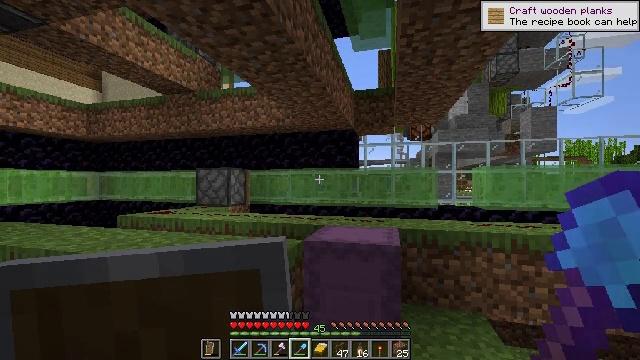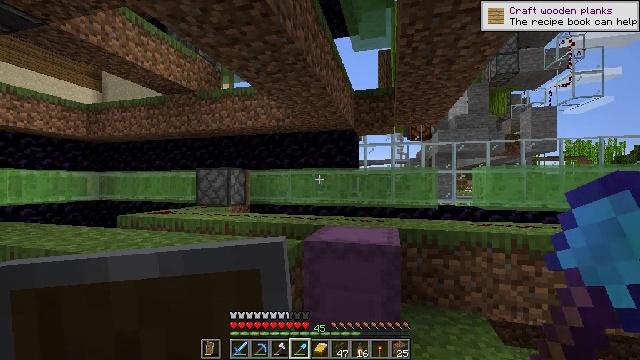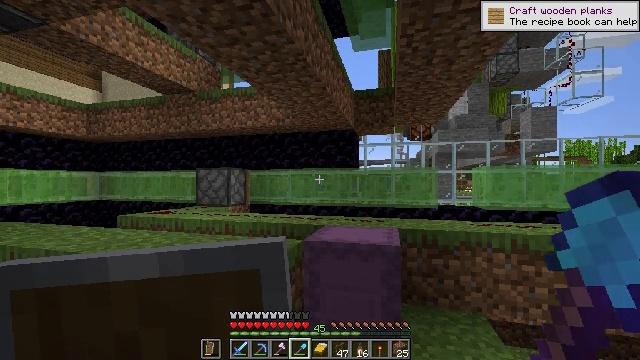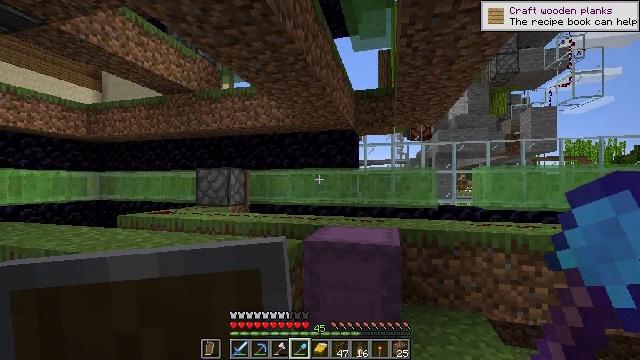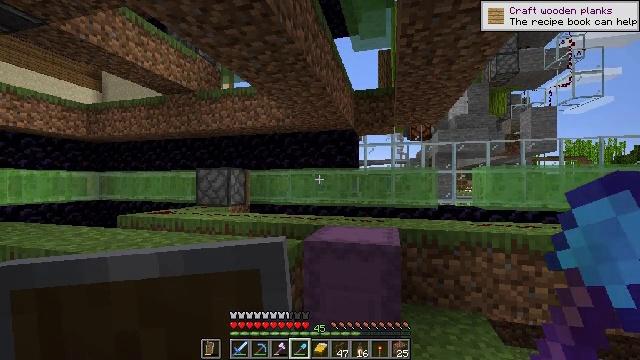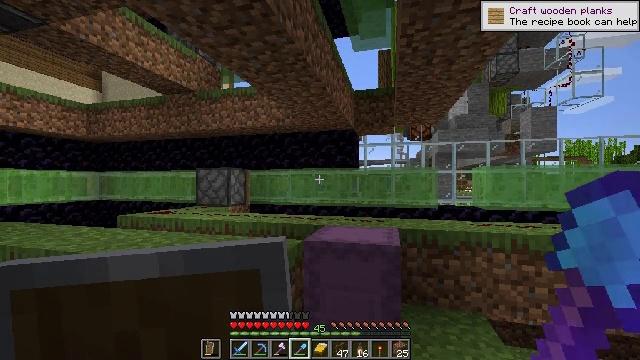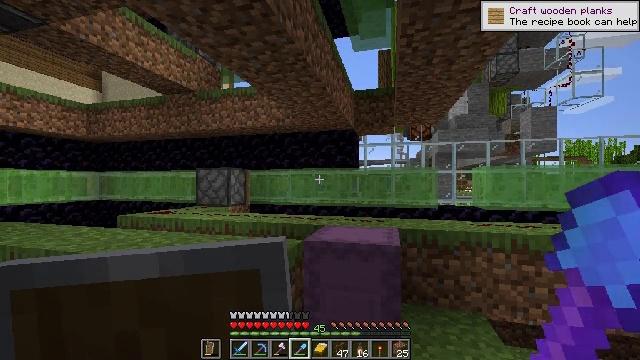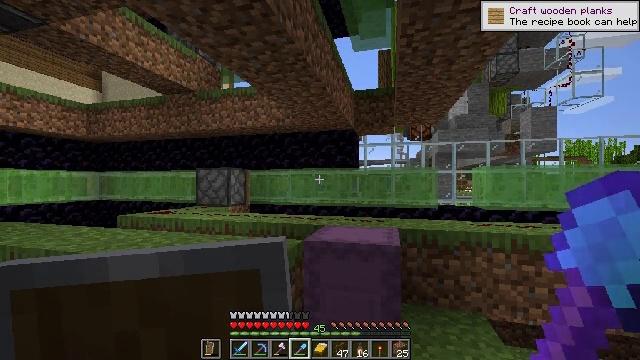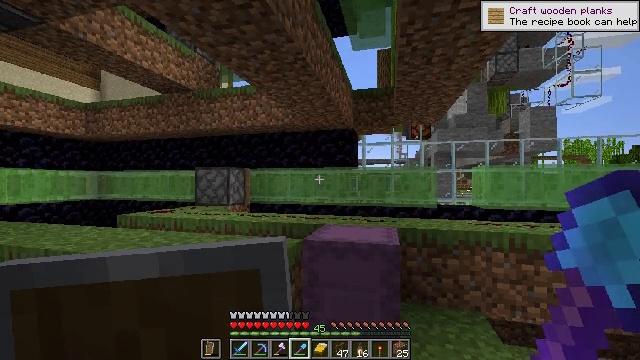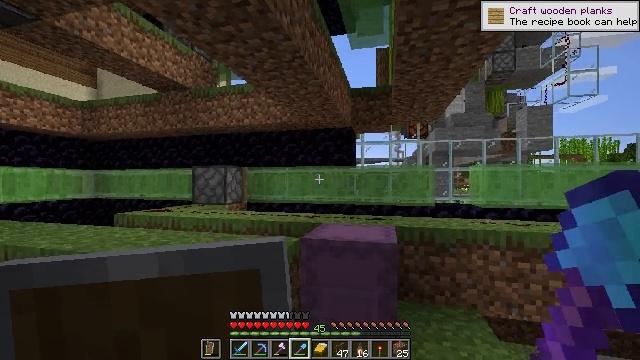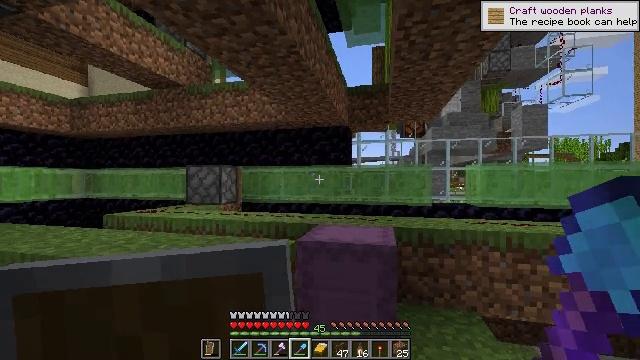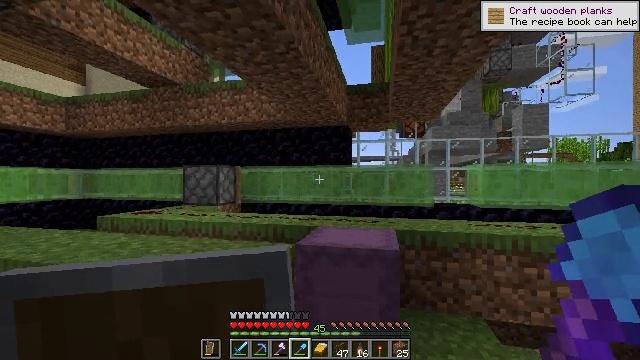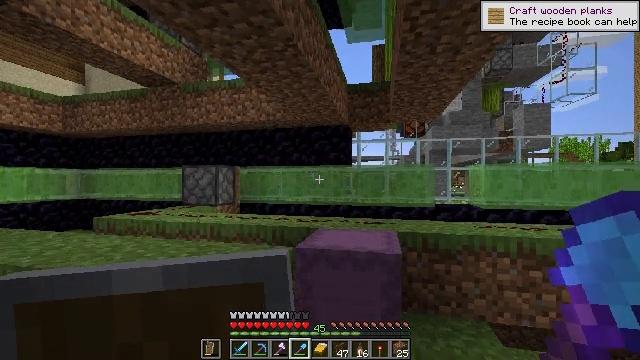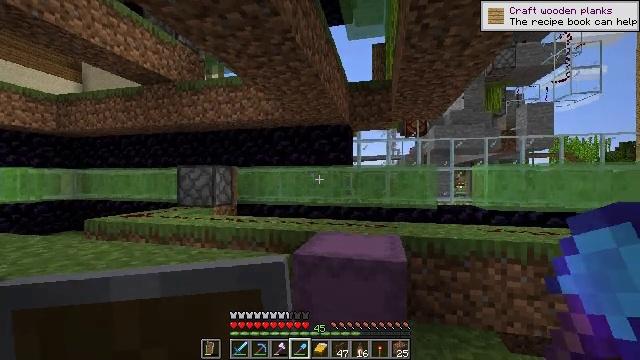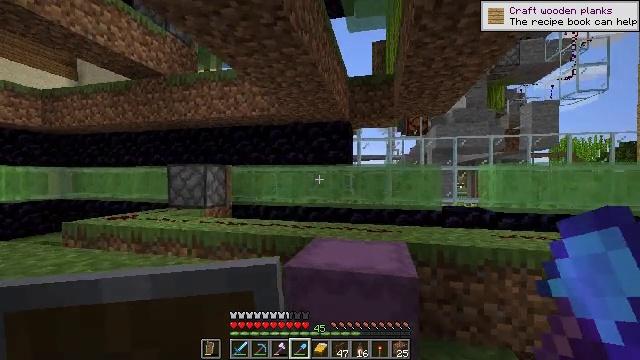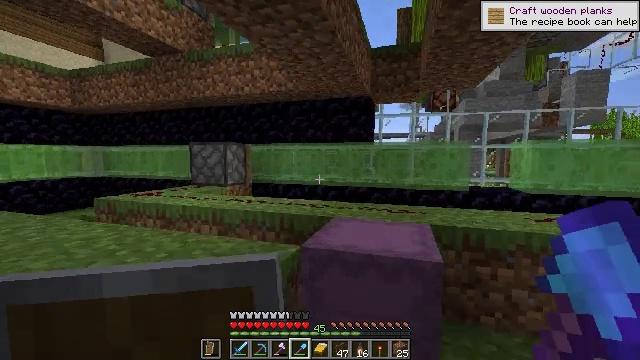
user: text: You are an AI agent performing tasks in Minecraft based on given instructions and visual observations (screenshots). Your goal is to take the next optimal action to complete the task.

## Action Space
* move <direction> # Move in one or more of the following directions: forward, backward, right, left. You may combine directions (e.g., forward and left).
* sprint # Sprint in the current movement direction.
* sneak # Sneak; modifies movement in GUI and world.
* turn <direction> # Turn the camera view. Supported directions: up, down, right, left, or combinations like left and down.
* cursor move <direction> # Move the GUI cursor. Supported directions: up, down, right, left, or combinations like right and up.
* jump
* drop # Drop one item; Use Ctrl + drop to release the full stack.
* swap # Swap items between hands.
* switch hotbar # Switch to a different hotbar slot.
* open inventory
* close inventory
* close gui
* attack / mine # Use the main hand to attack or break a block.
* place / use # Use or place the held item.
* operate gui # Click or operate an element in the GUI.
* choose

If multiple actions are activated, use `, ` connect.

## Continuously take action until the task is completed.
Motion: motion action
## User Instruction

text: Dismantle the sticky piston for reuse.
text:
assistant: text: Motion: no_op
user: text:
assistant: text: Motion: no_op
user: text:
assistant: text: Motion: no_op
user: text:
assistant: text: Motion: no_op
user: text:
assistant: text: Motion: no_op
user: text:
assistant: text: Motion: no_op
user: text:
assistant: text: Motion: no_op
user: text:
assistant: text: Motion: no_op
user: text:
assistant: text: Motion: no_op
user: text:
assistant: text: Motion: move forward
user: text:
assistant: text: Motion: move forward
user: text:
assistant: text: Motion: move forward
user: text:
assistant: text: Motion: move forward
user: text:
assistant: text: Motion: move forward
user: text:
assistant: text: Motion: move forward, turn left and down
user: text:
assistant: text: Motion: move forward, turn left and down
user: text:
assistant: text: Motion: move forward, turn left
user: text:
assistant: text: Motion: move forward, turn left, jump
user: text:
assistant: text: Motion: move forward, turn left, jump
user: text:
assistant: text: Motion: move forward, turn left
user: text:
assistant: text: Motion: move forward
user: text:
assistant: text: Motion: move forward
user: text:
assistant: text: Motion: move forward
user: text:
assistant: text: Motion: move forward and move right, turn right
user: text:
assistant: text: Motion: move forward and move right, turn right
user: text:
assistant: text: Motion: move forward and move right
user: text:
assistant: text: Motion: move forward
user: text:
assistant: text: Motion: move forward
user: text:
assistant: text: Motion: move forward
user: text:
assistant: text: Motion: move forward